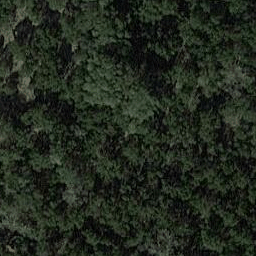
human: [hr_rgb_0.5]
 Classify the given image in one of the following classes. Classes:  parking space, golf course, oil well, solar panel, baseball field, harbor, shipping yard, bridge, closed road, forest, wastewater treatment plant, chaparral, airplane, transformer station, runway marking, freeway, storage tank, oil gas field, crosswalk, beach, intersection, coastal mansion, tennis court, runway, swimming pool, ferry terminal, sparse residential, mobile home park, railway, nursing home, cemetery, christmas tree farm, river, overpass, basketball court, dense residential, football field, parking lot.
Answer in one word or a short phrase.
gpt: forest